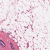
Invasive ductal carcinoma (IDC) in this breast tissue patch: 1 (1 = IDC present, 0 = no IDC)